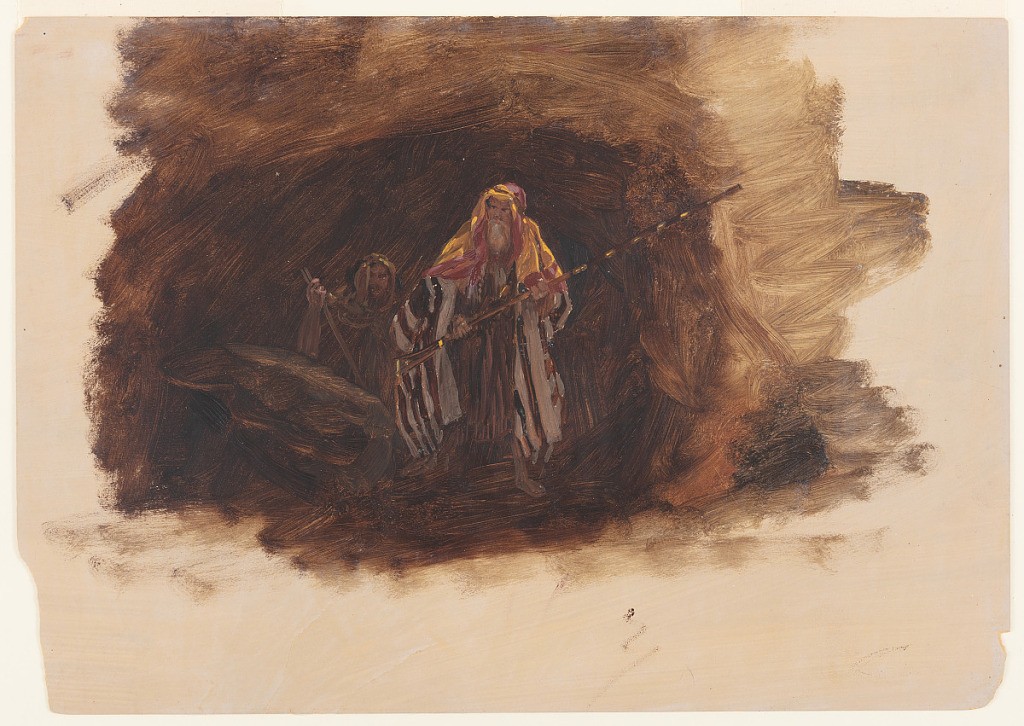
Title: Two Bedouins
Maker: Frederic Edwin Church, American, 1826–1900
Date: March 1874
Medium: Oil and graphite on thick paperboard
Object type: Drawing
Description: Figure and landscape sketch showing a view of two Bedouin figures emerging from a dark setting, possibly coming out of a cave entrance. Foremost figure has a long, grey beard and looks to the left as he clutches his long rifle with two hands. Behind him at left, a younger figure, also with a rifle, is faintly visible as he looks toward the viewer. The both wear red headresses and long, striped robes. The dark setting around them is loosely rendered and covers only a portion of the leaf. This sketch served as a study for the two foremost figures in Church's finished work "El Khasné, Petra," which now hangs in Olana. Chuch asked his neighbor, Benjamin Bellows Grant Stone, to don bedouin garments and serve as a model for this sketch and others.